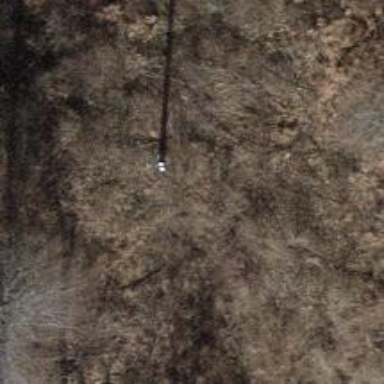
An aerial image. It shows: Minor power line.